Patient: sex M, age 58
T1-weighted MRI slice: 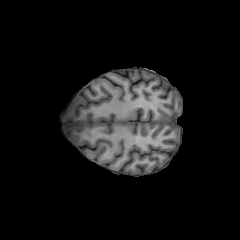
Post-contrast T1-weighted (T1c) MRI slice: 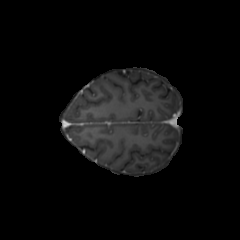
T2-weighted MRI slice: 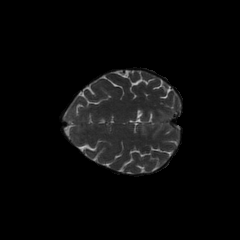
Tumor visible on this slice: no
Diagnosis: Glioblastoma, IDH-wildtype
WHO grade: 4